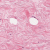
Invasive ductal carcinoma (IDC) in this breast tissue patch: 0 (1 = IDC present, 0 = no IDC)